Interaction volume radius: 5 \u00c5
Interaction volume height: 15 \u00c5
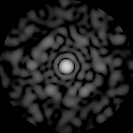
Disorder parameter: 0.8192